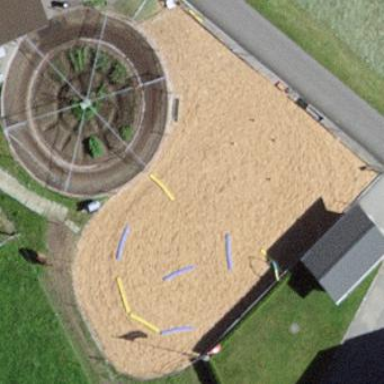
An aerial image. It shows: Equestrian pitch for leisure land sports.